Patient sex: M
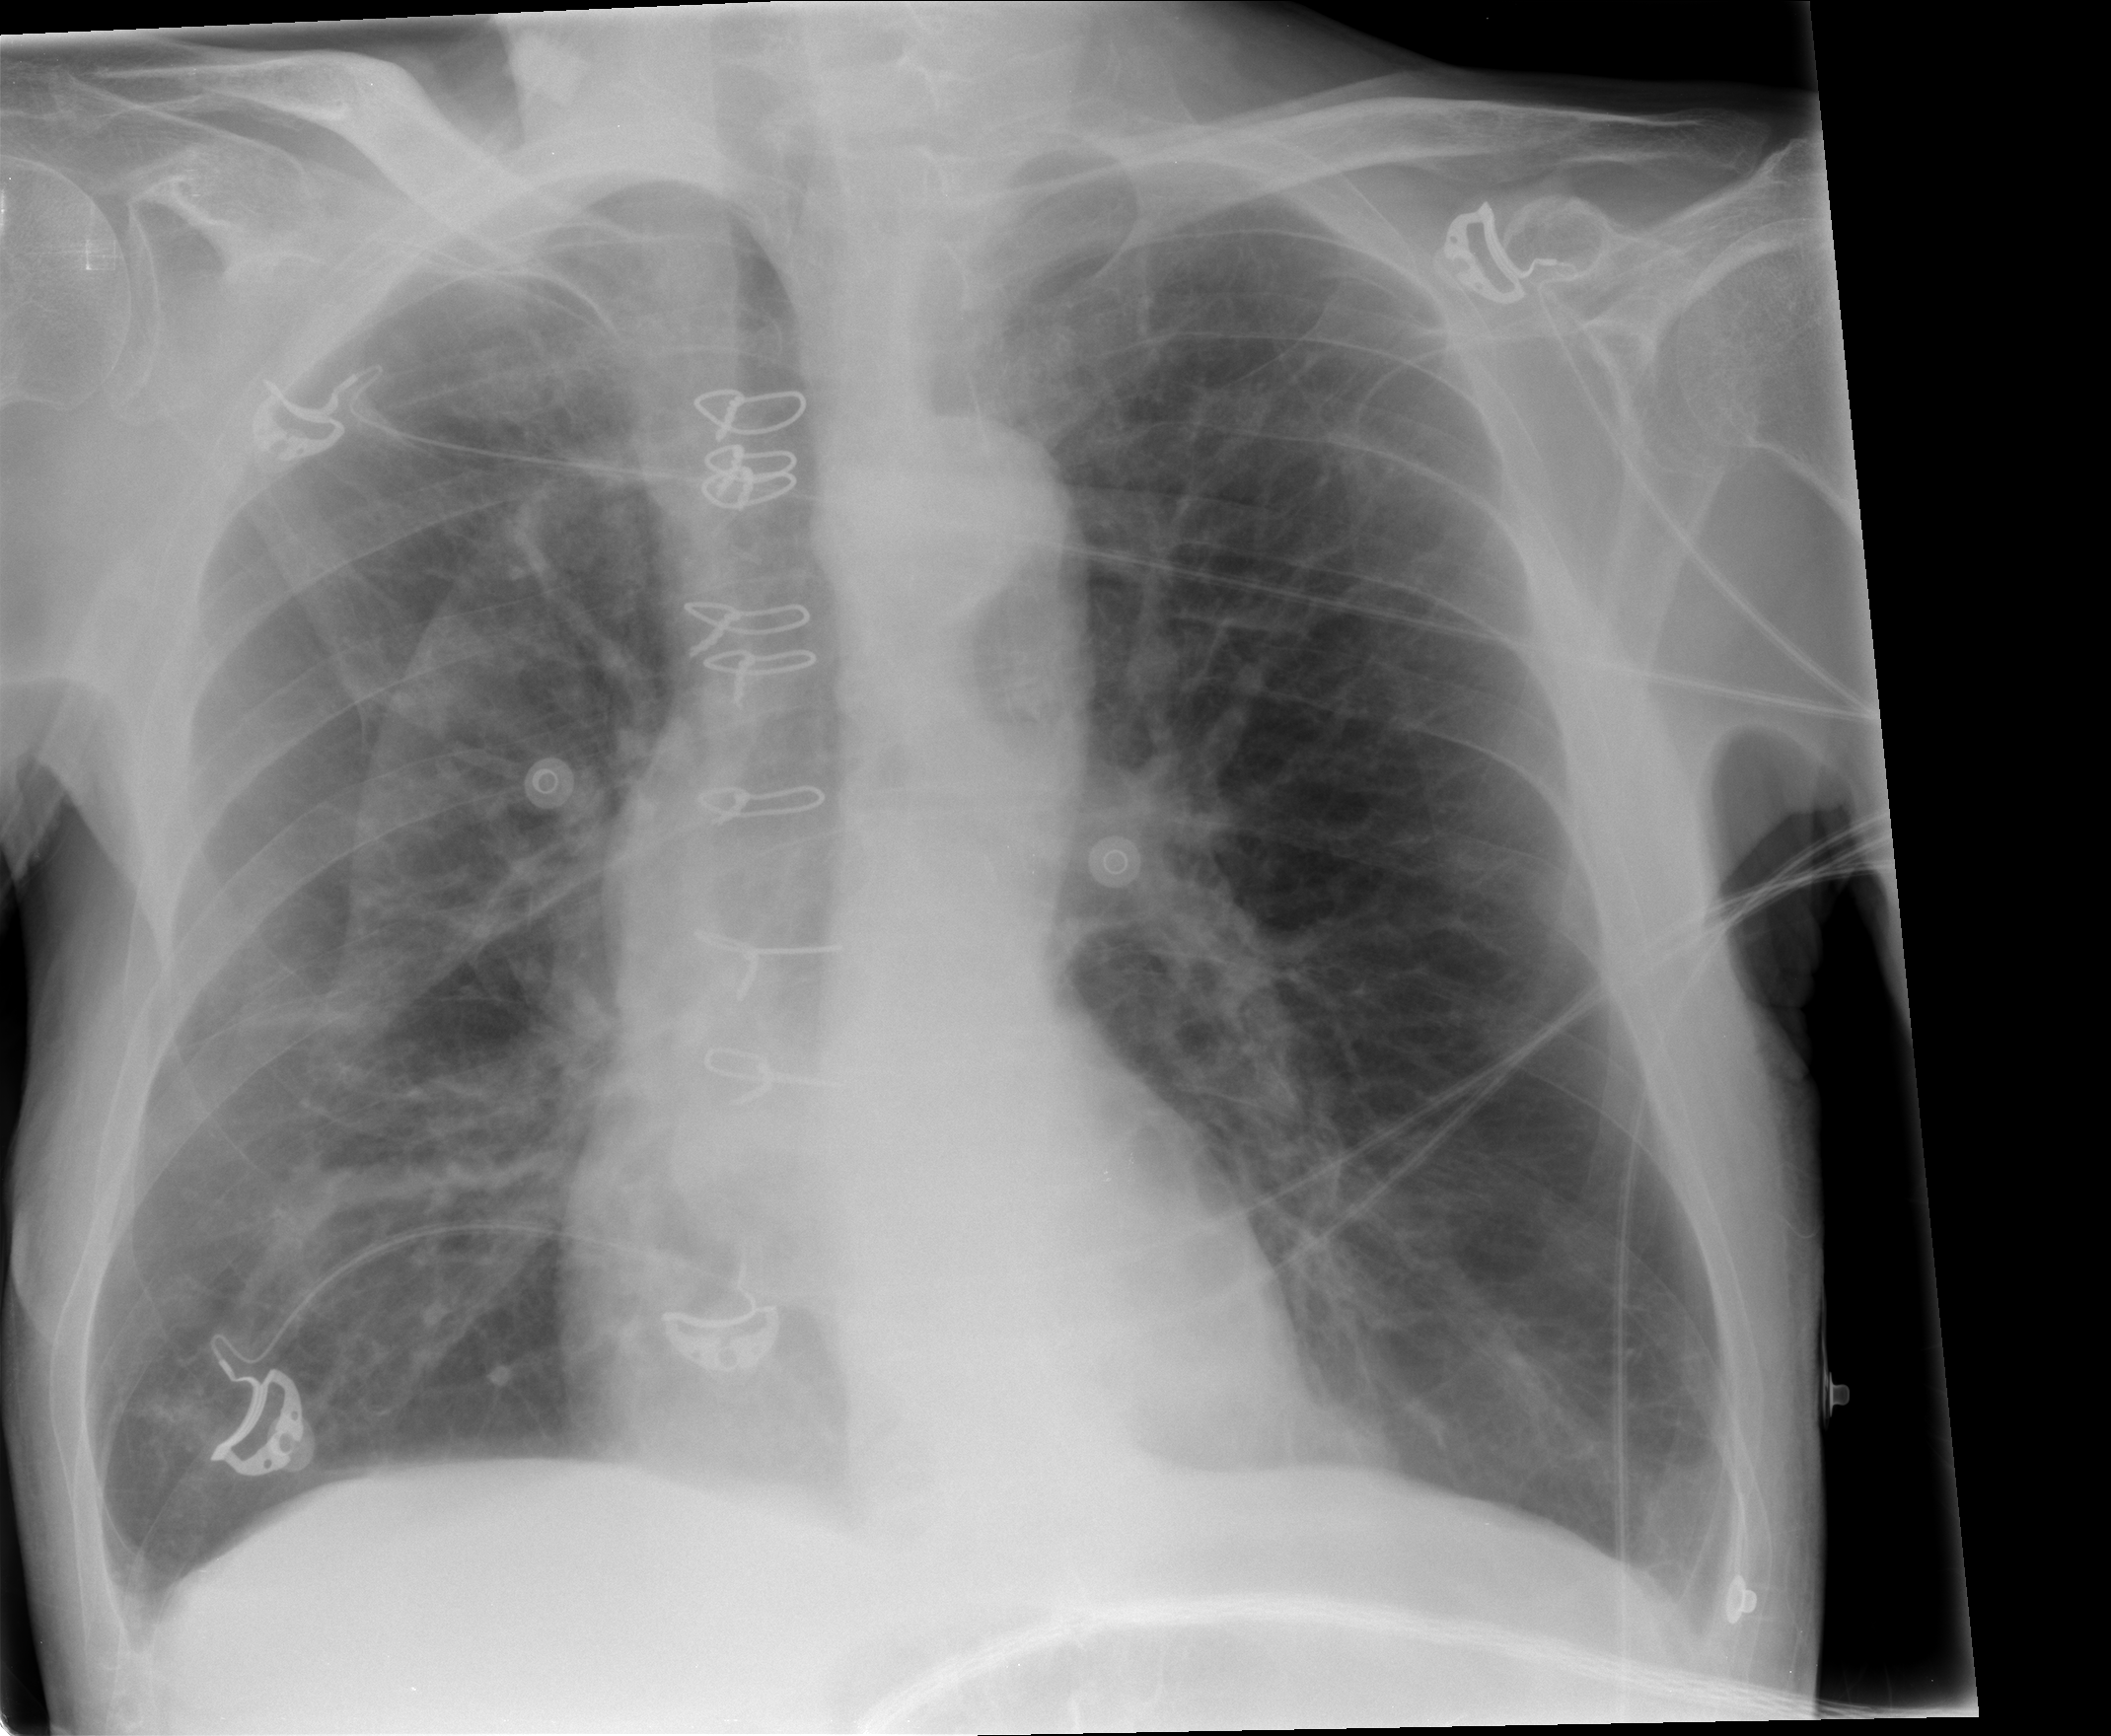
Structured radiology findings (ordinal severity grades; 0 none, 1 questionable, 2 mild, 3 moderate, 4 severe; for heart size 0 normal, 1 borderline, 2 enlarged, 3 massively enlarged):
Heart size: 0
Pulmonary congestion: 0
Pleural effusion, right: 1
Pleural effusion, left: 1
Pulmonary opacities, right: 0
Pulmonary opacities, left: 0
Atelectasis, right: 0
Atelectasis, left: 0